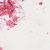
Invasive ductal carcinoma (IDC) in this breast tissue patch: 0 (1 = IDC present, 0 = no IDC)